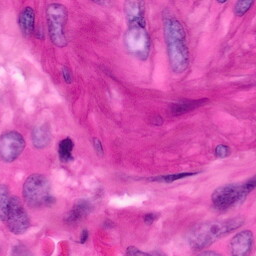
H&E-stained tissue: Pancreatic